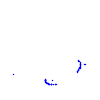
Particle: kaon